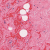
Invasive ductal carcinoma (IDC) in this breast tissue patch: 0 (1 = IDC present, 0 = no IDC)